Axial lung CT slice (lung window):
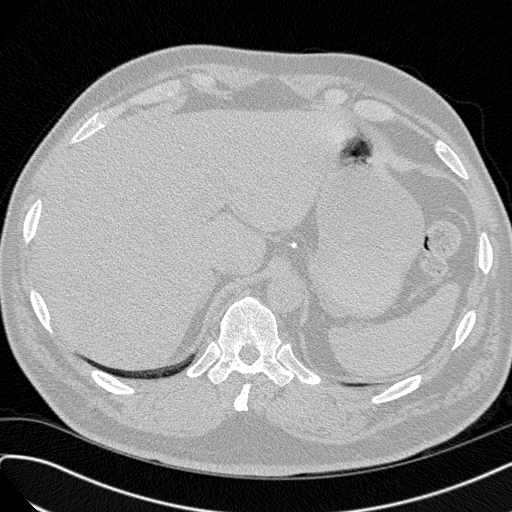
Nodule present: no